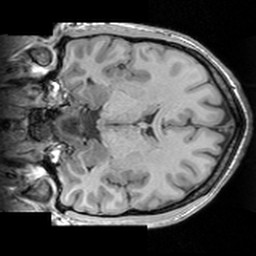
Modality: T1w
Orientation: coronal
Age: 34
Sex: male
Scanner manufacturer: siemens
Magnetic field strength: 3 T
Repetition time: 1.63 s
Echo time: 0.00311 s